Interaction volume radius: 10 \u00c5
Interaction volume height: 10 \u00c5
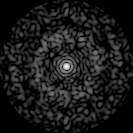
Disorder parameter: 0.8736